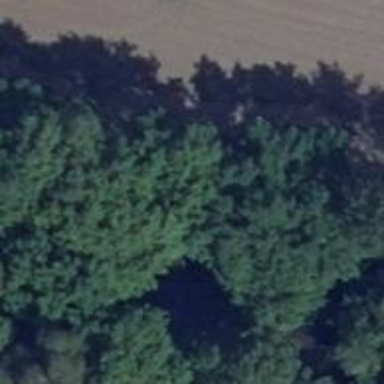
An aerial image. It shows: Row of deciduous broadleaved trees.